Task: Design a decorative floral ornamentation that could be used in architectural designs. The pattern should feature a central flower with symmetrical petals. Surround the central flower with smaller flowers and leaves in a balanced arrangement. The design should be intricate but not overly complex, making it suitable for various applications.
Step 1509:
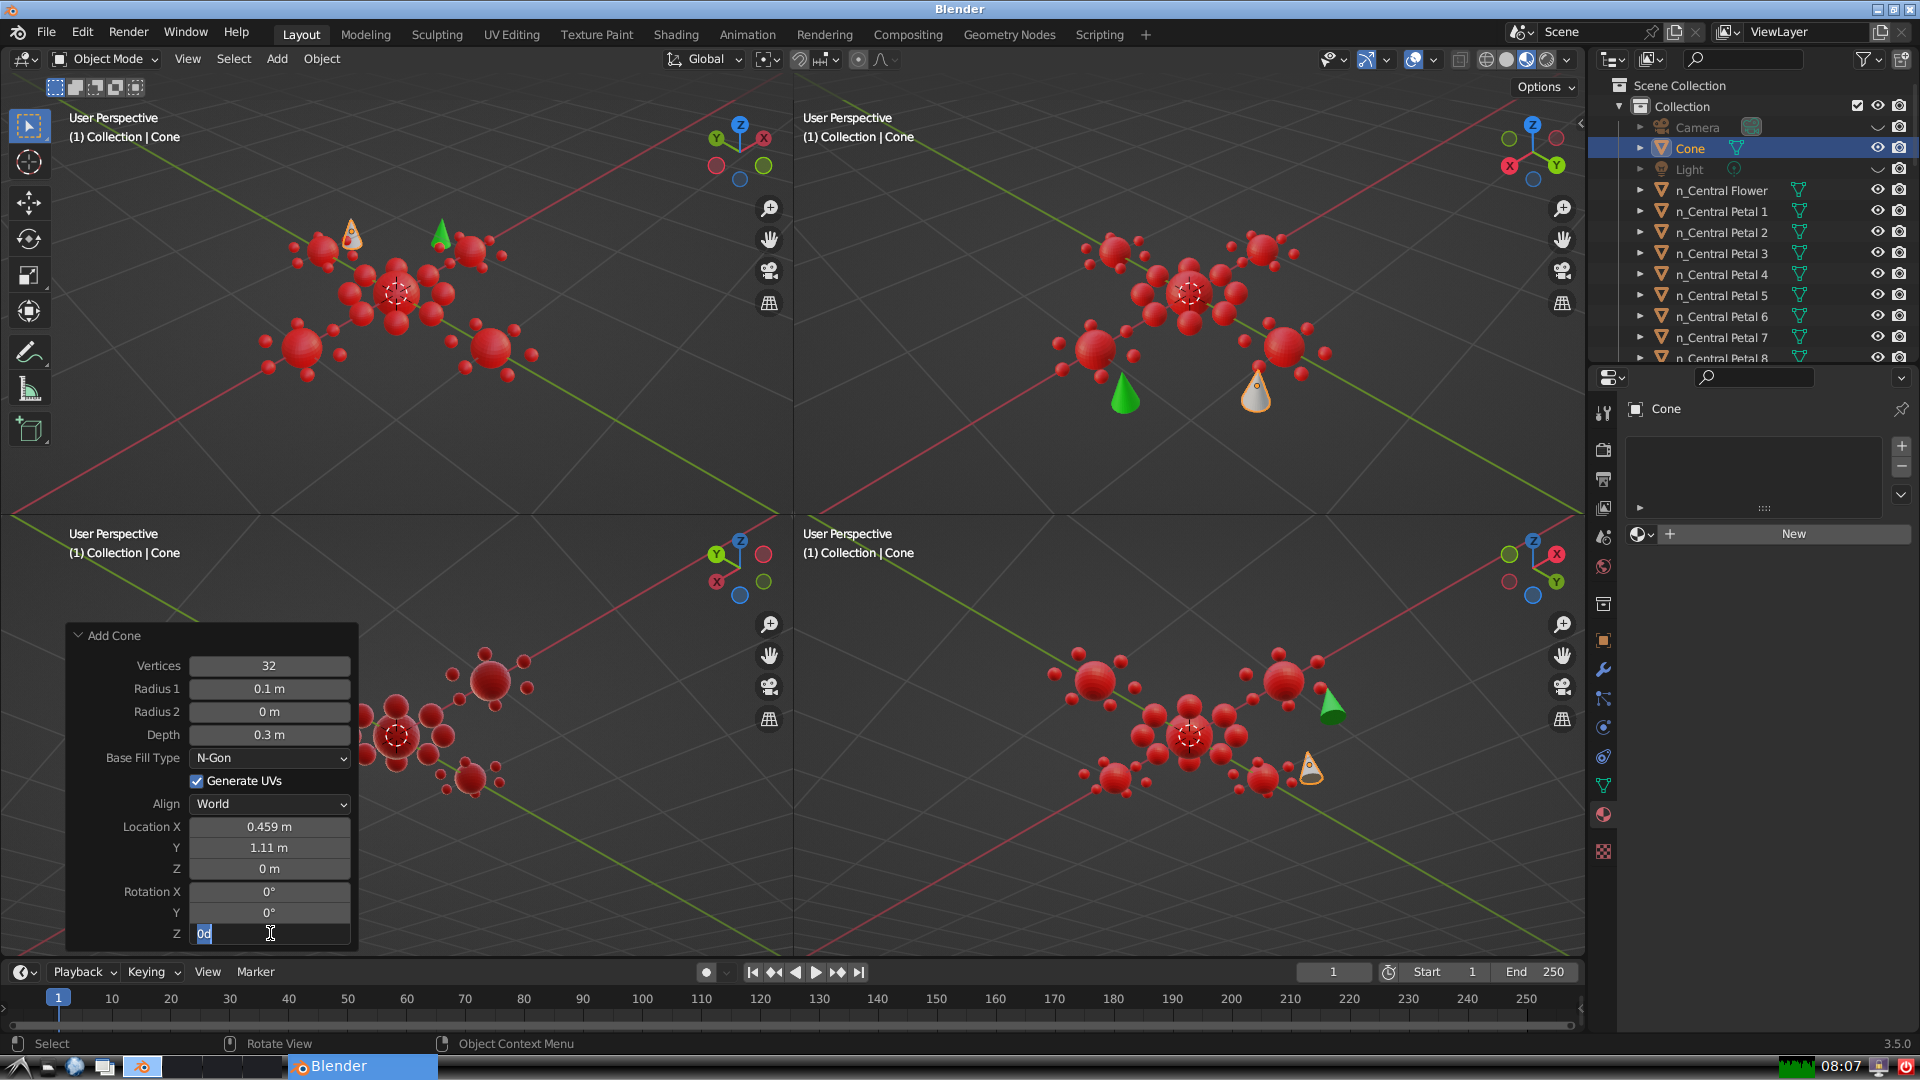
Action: input_text: 67.5